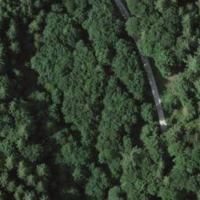
EUNIS habitat code: 41
Species observed at this site:
Cirsium arvense